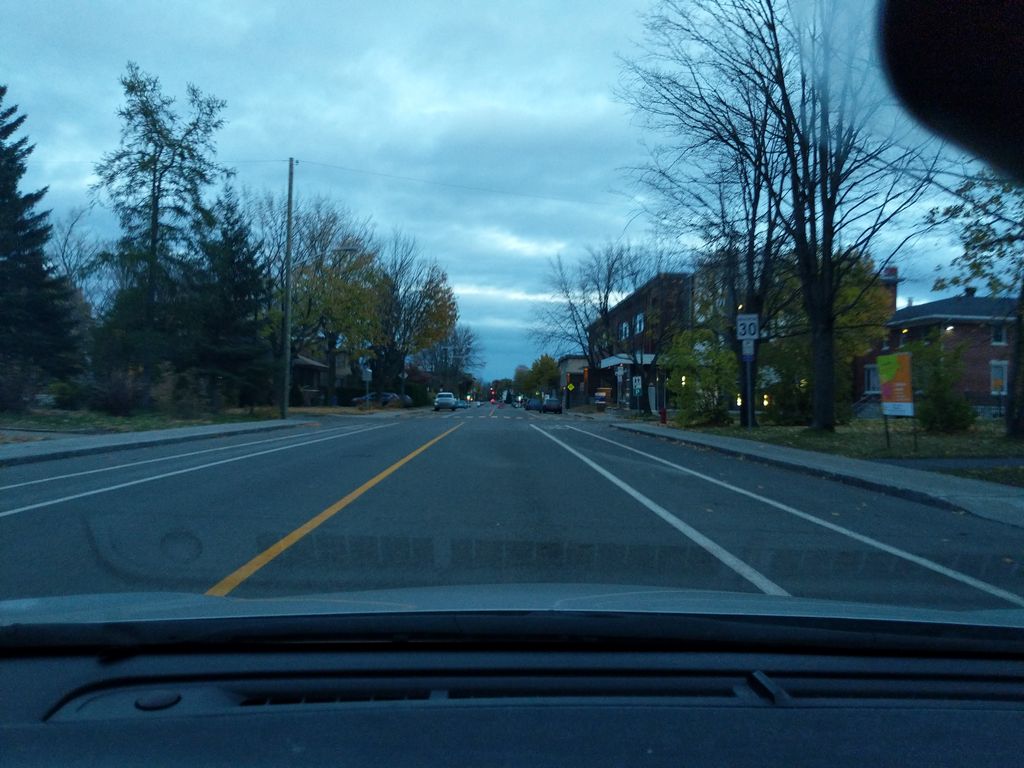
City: quebec_city